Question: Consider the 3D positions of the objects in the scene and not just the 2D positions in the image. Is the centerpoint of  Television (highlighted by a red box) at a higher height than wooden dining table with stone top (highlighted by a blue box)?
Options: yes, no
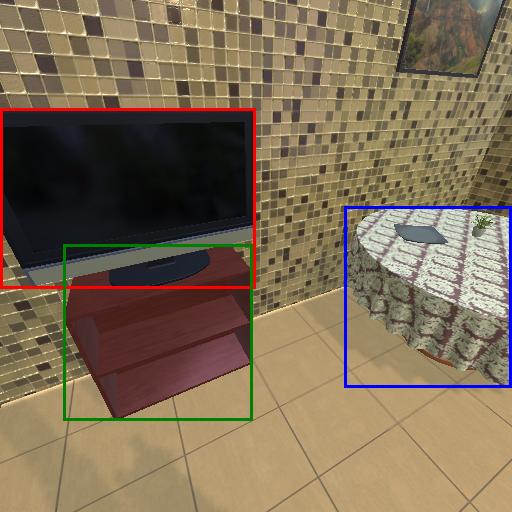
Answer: yes